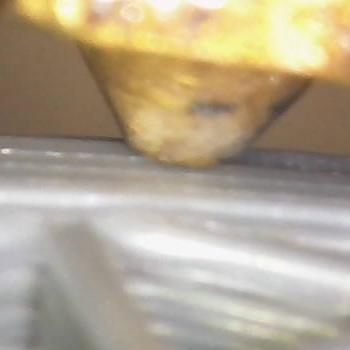
Flow rate: 100%